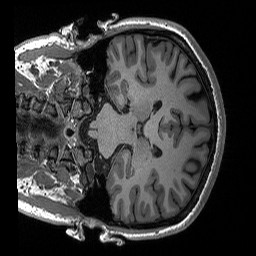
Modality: T1w
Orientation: coronal
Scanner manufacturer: siemens
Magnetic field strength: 3 T
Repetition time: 2.3 s
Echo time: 0.00288 s